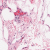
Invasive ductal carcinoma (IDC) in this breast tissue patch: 0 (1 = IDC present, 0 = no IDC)